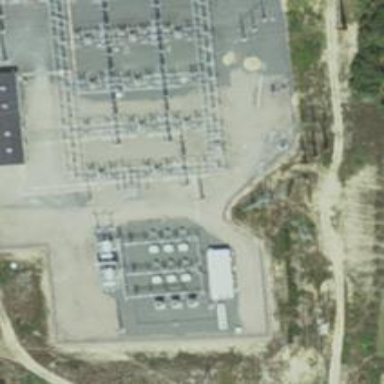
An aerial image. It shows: Switch used for power control.